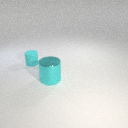
small cyan rubber cylinder behind large cyan metal cylinder